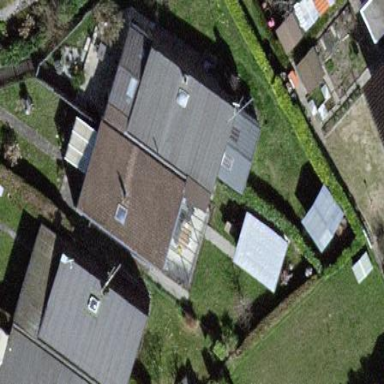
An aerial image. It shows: Semi-detached house.